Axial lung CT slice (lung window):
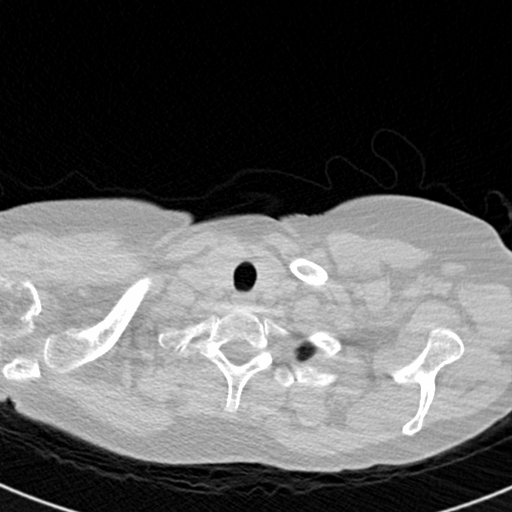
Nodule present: no